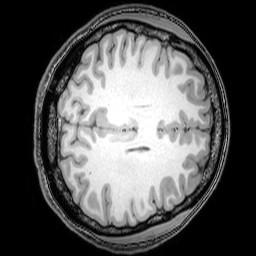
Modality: T1w
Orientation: axial
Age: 24
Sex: female
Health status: healthy
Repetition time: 0.081 s
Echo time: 0.037 s